Question: I have a table that users are maintaining, where they pr. statistical account can define which accounts they want to sum up - either as specified or as a range. How can you construct a view that best sums up the amount pr stat account and month. I need to somehow pr. account be able to change the where clause.
Below i have the two tables: DimStatAccount and FactAmount and below is the expected view

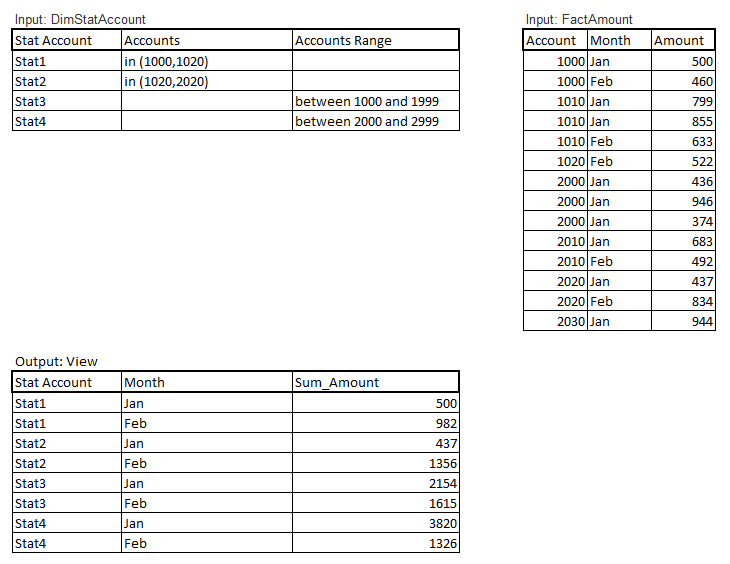
Answer: I stole the table loads from Kevin's answer. You can use the ability to select into variables to create a dynamic SQL select statement from your DimStatAccount table.
'''
CREATE TABLE DimStatAccount (StatAccount varchar(255), Accounts varchar(255), AccountsRange varchar(255))
INSERT INTO DimStatAccount VALUES
('Stat1', 'in (1000,1020)', null),
('Stat2', 'in (1020,2020)', null),
('Stat3', null, 'between 1000 and 1999'),
('Stat4', null, 'between 2000 and 2999')
CREATE TABLE FactAmount (Account int, [Month] varchar(255), Amount int)
INSERT INTO FactAmount VALUES
(1000,'jan',500),
(1000,'feb',460),
(1010,'jan',799),
(1010,'jan',855),
(1010,'feb',633),
(1020,'feb',522),
(2000,'jan',436),
(2000,'jan',946),
(2000,'jan',374),
(2010,'jan',683),
(2010,'feb',492),
(2020,'jan',437),
(2020,'feb',834),
(2030,'jan',944)
DECLARE @sqlStatement NVARCHAR(MAX) = '';
SELECT @sqlStatement += CONCAT('SELECT ''',StatAccount,''',[Month],SUM(Amount) FROM FactAmount WHERE Account ',ISNULL(Accounts,AccountsRange),' GROUP BY [Month] UNION ALL ')
FROM DimStatAccount
;
SET @sqlStatement = LEFT(@sqlStatement,LEN(@sqlStatement)-10); --remove the final Union All
EXEC sp_executesql @sqlStatement;
'''